Question: Main Question : How can i access my UserOrganization table from dbContext, or what i did wrong (cause i don't have it in my edmx, it isn't mapped by the orm) ?
I want to work with 3 tables.
One is User with primary key UserId.
One is Organization which has a composite primary key OrganizationId, DbConnection which represents the external db connection string.
And one is the middle-ware one UserOrganization where i have a composite primary key UserId, OrganizationId and DbConnection.
Entity Framework didn't map my UserOrganization table, instead it will just create a hashSet of organizations in user class, and a hashSet of users in organization class.
UserId is foreignKey in User and the composite DBConnection, OrganizationId is foreignKey in Organization.

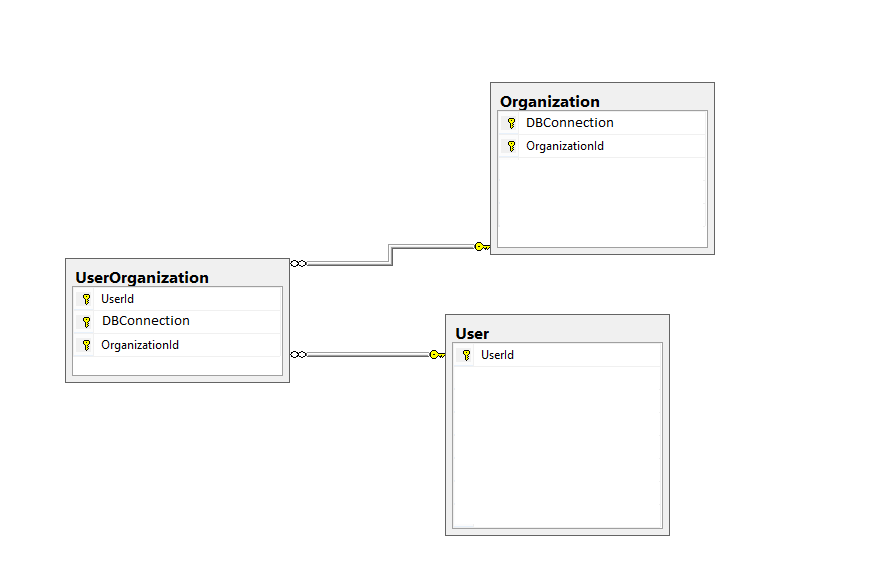
Answer: You are trying to force Entity Framework which is an ORM to work in a "relational" way.
The purpose of ORMs is to hide those details and let you work directly with your domain objects.
In the end, adding a record in your UserOrganization table, means adding a User to an Organization.
If you're using an ORM, try not to "swim against the current" and think in objects instead of tables.